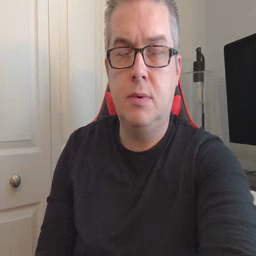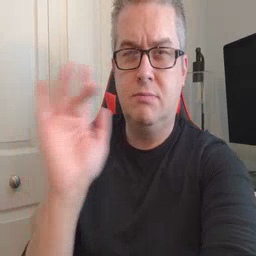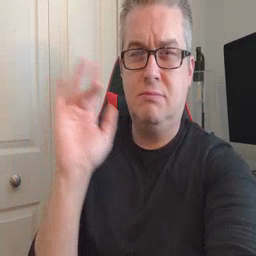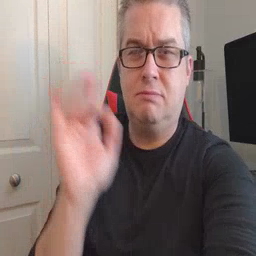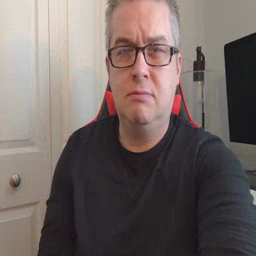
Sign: yucky